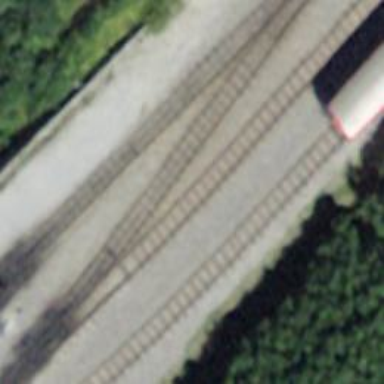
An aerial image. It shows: Preserved narrow-gauge railway siding.